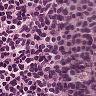
Metastatic tissue present: no